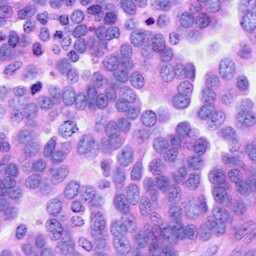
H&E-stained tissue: Ovarian